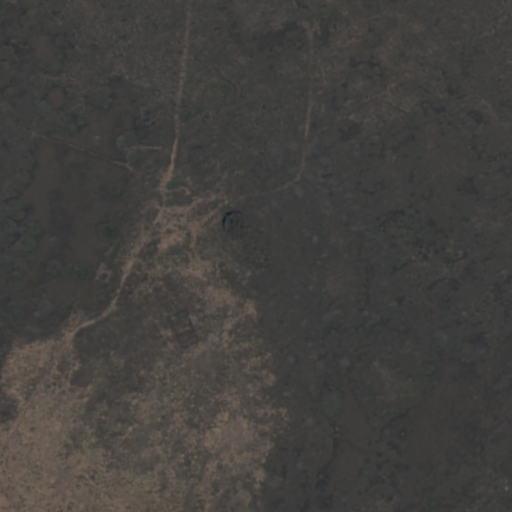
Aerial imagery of crater(s) in Hawaii named Luanunu containing only unknown